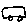
Label: car